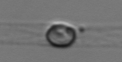
Label: Dactyliosolen_blavyanus